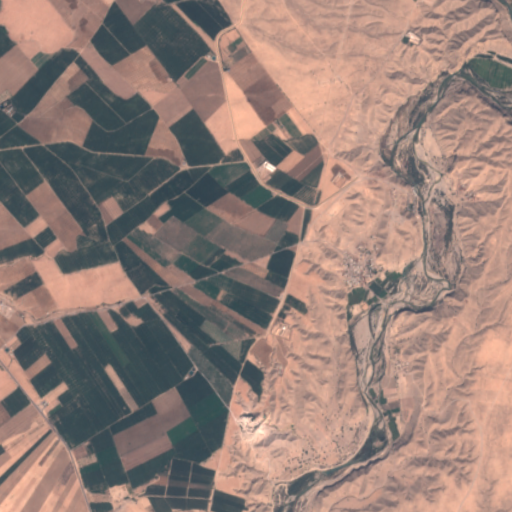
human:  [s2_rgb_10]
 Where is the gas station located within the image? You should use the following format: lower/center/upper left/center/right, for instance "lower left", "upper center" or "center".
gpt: The gas station is located in the lower left of the image.
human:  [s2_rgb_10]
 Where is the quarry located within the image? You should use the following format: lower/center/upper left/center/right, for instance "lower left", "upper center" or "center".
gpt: The quarry is located in the lower center of the image.
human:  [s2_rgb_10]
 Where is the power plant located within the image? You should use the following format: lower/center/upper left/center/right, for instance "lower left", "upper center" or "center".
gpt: There is no power plant in the image.